Interaction volume radius: 5 \u00c5
Interaction volume height: 15 \u00c5
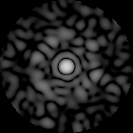
Disorder parameter: 0.8381